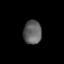
Tissue: lung
Cell type: Endothelial cells
Senescence score: 0.6125
Nuclear area (px): 427
Mean DAPI intensity: 96.506